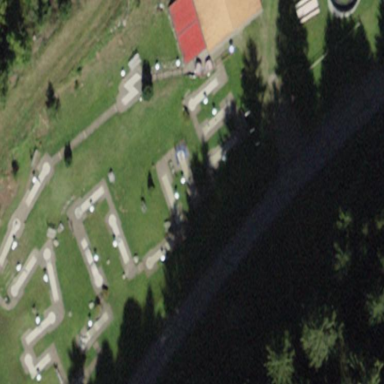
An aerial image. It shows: Miniature golf leisure land.